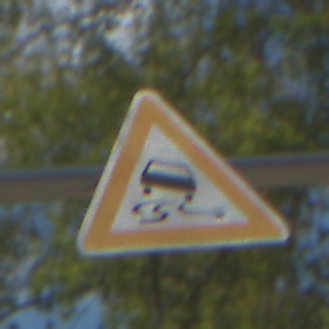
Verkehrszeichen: SchleuderOderRutschgefahr
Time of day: MorningAfternoon
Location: Outdoor (Nature)
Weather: PartlyCloudy
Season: NotSpecified
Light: Natural